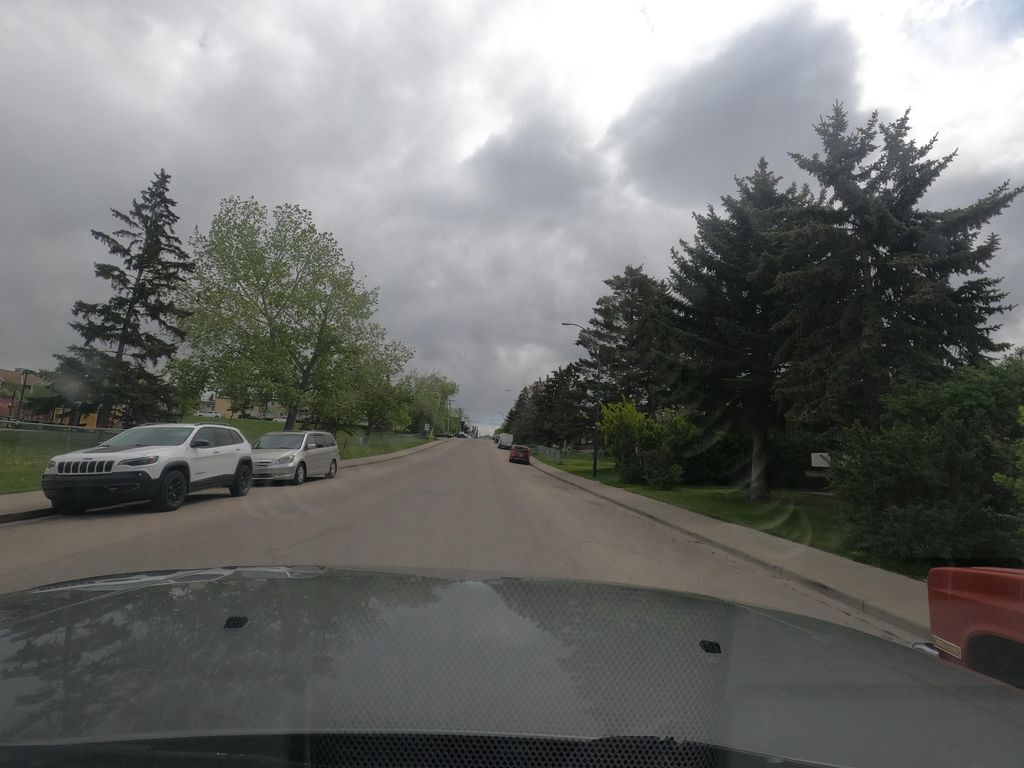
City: calgary